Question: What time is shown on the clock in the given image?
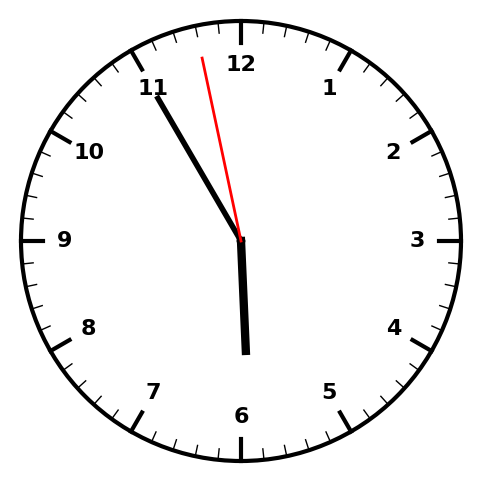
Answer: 05:54:58